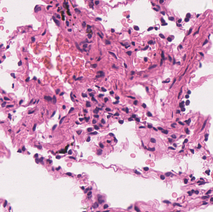
Tumor epithelial tissue: no
Tumor-associated stroma tissue: no
Normal tissue: yes